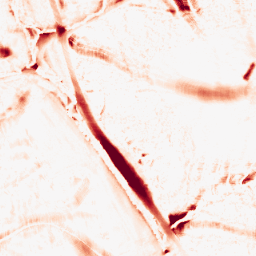
Category: morphological
Decomposition family: morphological_ellipse
Decomposition parameters: operation: opening
width: 30
height: 30
Upsampling method: bilinear
Upsampling parameters: scale: 8
Upsampling scale: 8